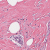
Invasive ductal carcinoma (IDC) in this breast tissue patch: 0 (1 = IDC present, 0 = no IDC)